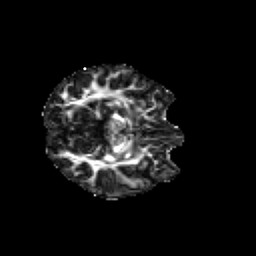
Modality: FA
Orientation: axial
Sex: female
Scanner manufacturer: siemens
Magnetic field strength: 3 T
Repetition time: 5 s
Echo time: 0.071 s